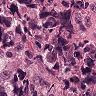
Metastatic tissue present: yes